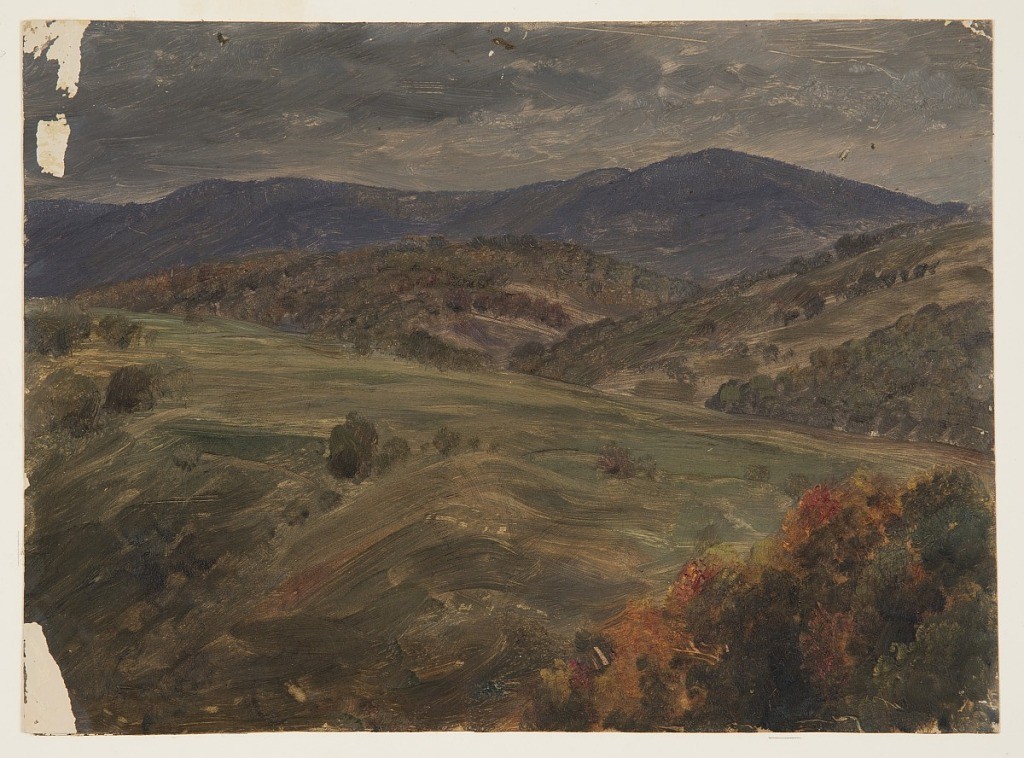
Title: Early Autumn in the Green Mountains, Vermont
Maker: Frederic Edwin Church, American, 1826–1900
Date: possibly 1873–74
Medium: Brush and oil on tan paperboard
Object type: Drawing
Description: Landscape sketch showing a view of a hilly and mountainous landscape in Vermont in early autumn. A group of red and green trees is shown in the immediate foreground at lower right, while a grassy hillside extends through the foreground and into the middle distance, where two other heavily wooded hills are visible. In the background, a rugged range of mountains with a pointed summit at right is rendered in gray-blue paint beneath a dark, overcast sky.